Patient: sex F, age 54
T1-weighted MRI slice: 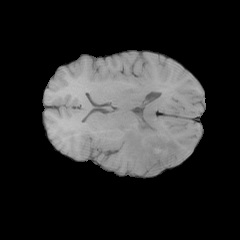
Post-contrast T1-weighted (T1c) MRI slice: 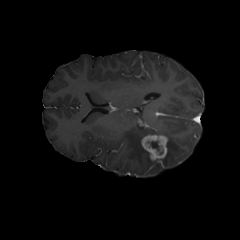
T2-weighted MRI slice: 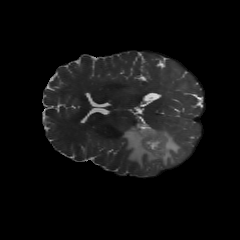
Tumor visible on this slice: yes
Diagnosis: Glioblastoma, IDH-wildtype
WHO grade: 4